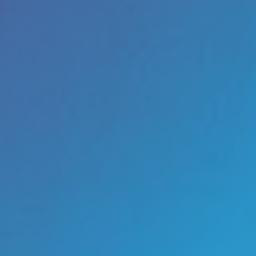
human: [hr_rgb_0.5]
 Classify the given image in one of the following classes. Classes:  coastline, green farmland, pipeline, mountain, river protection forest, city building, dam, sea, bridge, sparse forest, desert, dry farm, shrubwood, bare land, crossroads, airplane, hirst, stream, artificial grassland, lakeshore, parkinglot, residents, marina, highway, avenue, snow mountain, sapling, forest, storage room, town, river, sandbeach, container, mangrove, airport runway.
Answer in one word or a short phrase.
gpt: sea